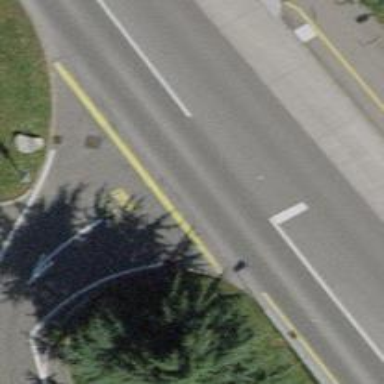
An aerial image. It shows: Secondary road with asphalt surface.